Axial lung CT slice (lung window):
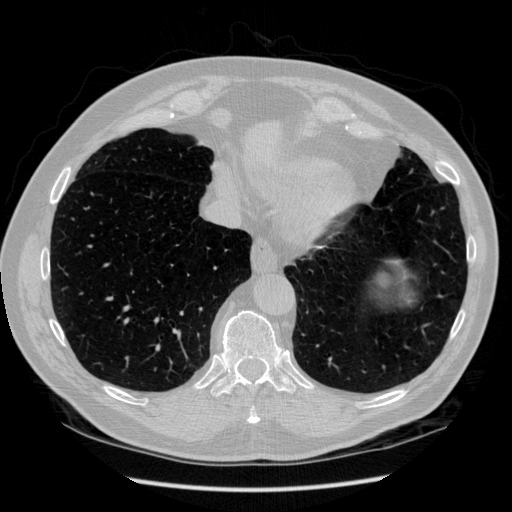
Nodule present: no